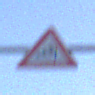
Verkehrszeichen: SeitenwindVonRechts
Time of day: SunriseSunset
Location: Outdoor (Urban)
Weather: Clear
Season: NotSpecified
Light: Natural